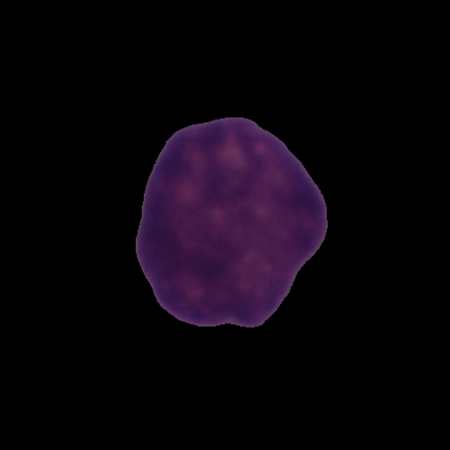
Label: healthy